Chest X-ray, PA view. Patient: 66 years old, sex F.
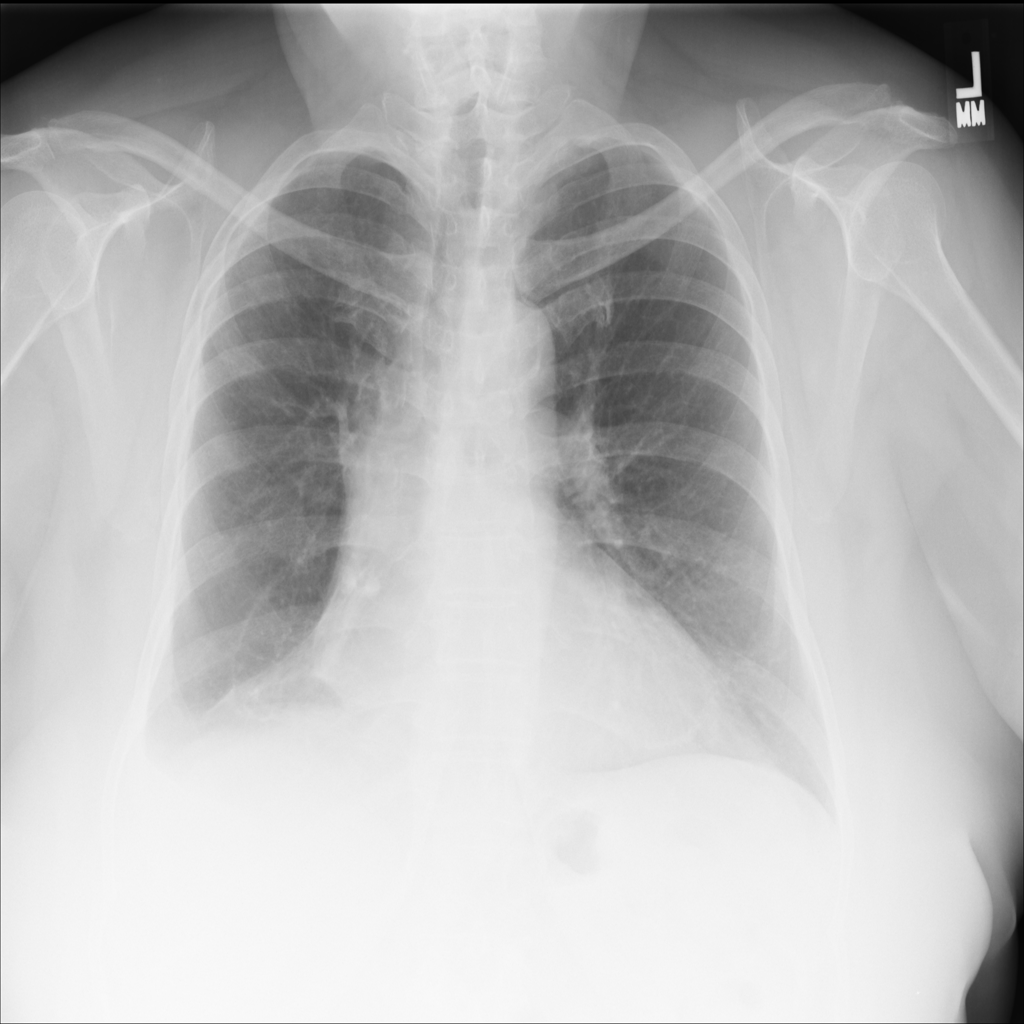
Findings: No Finding